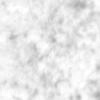
Label: no_change